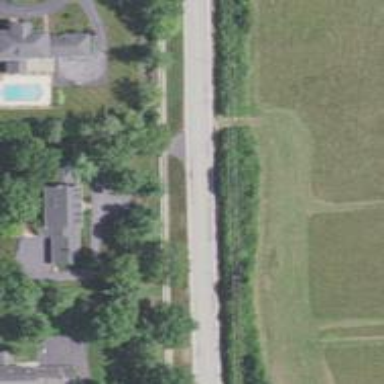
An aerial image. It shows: Tertiary road.